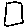
Label: square